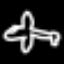
Label: airplane